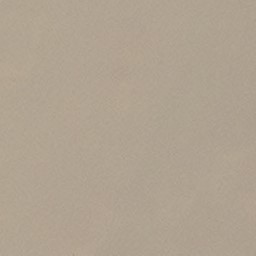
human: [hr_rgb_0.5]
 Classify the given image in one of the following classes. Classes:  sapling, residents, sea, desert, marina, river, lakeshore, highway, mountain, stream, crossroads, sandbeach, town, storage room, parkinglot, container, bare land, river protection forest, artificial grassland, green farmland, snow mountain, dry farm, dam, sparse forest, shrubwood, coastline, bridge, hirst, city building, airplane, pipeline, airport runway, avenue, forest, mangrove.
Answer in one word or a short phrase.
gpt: desert